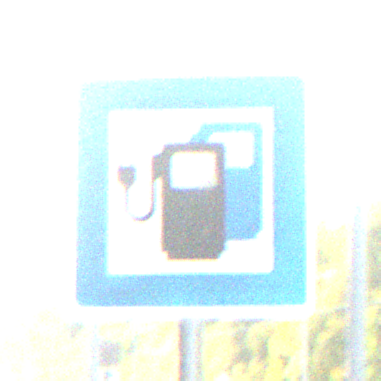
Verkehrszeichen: LadestationFuerElektrofahrzeuge
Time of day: MorningAfternoon
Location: Outdoor (Suburban)
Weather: Clear
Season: NotSpecified
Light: Natural